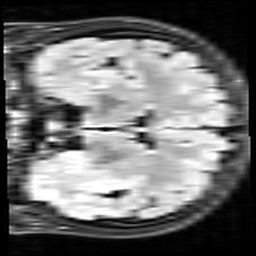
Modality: FLAIR
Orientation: coronal
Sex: male
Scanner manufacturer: siemens
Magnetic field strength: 3 T
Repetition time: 10 s
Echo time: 0.09 s